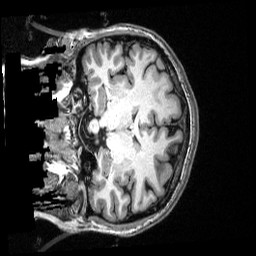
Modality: T1w
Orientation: coronal
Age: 37
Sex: female
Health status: healthy
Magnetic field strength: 3 T
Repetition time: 2.53 s
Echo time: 0.00331 s